Milling tool wear sample.
Tool blade image: 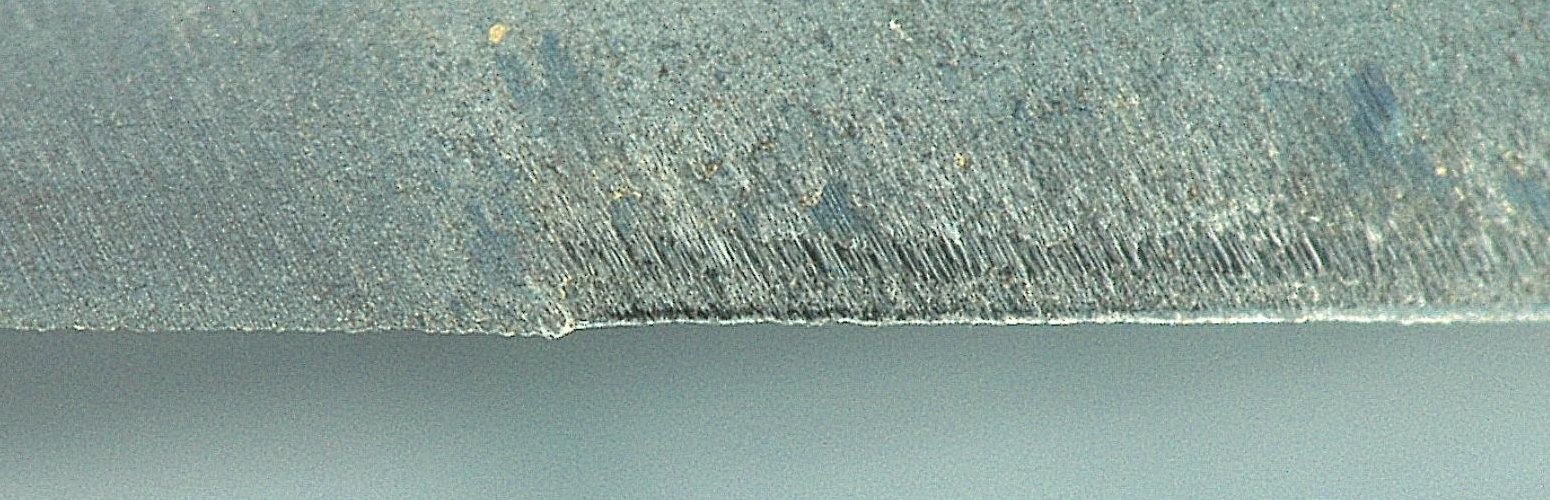
Chip image: 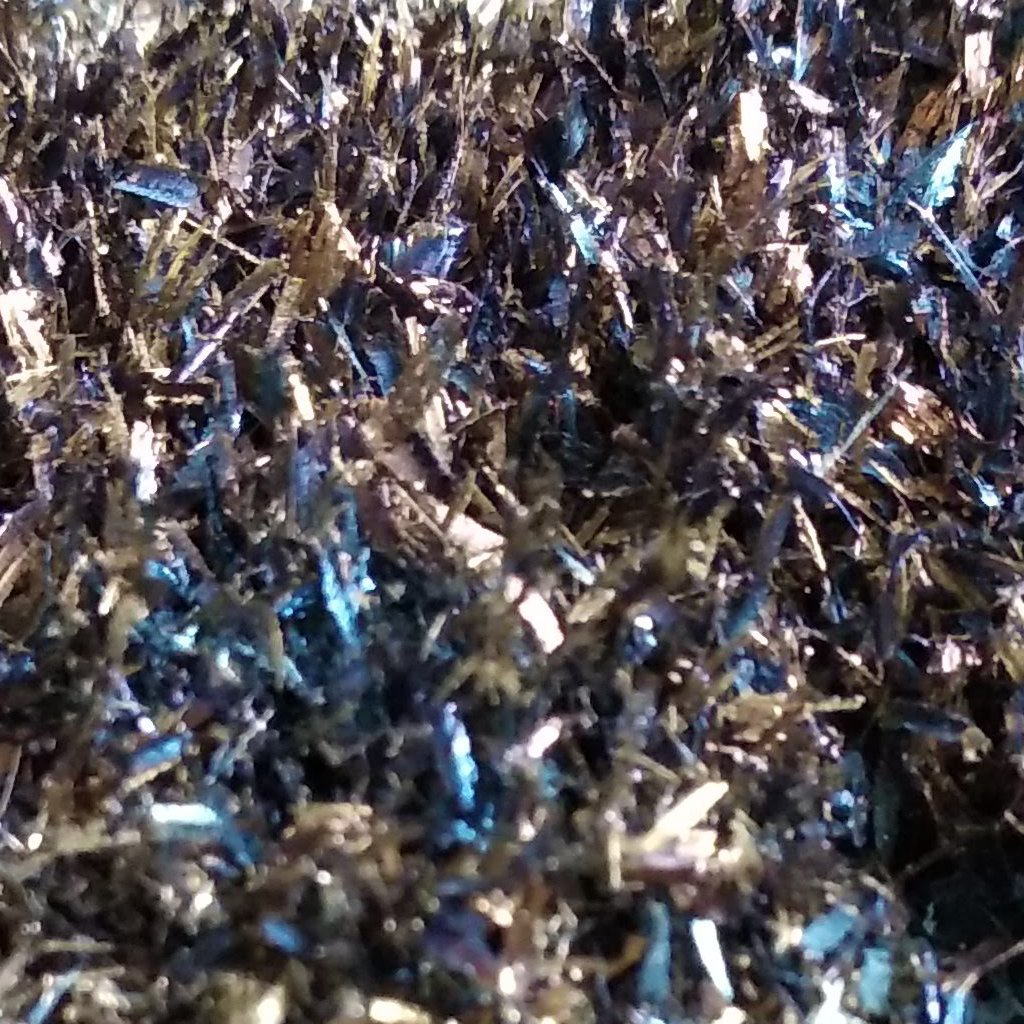
Workpiece image: 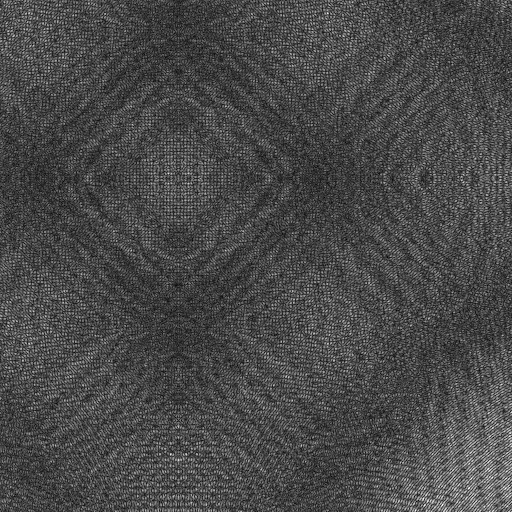
Tool wear state: sharp
Gaps: 15.23
Flank wear: 57.65
Overhang: 13.81
Force-signal Mel-spectrograms (X, Y, Z axes): 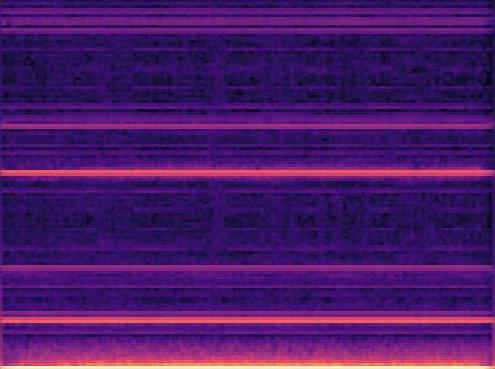 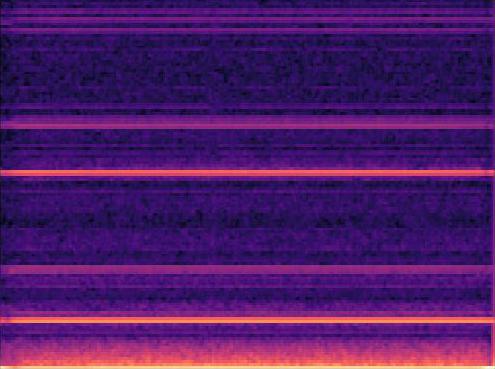 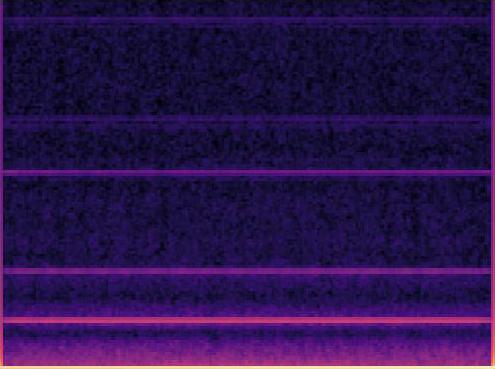
Force-signal scalograms (X, Y, Z axes): 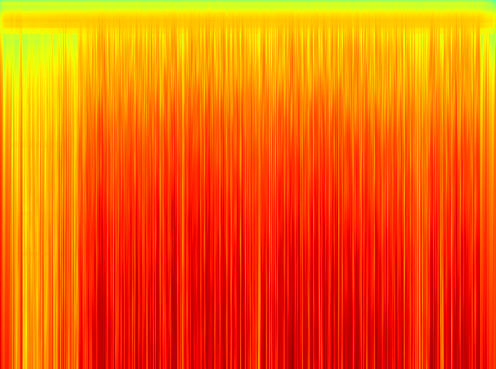 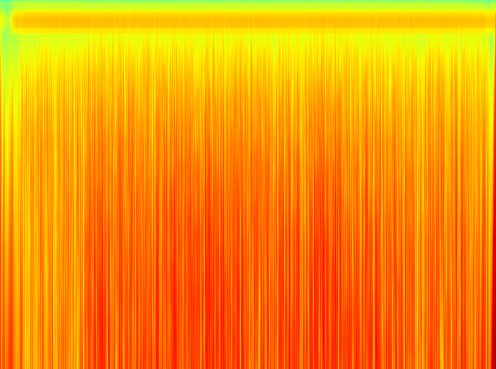 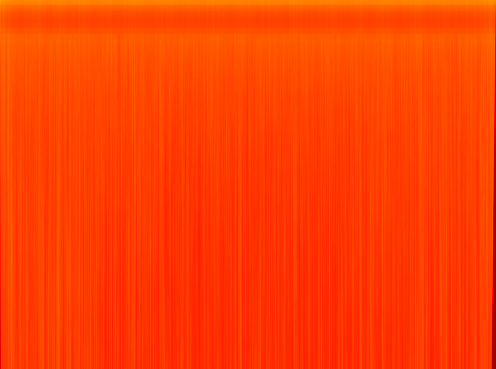
Force phase: initial_break_in_wear